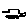
Label: car